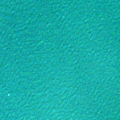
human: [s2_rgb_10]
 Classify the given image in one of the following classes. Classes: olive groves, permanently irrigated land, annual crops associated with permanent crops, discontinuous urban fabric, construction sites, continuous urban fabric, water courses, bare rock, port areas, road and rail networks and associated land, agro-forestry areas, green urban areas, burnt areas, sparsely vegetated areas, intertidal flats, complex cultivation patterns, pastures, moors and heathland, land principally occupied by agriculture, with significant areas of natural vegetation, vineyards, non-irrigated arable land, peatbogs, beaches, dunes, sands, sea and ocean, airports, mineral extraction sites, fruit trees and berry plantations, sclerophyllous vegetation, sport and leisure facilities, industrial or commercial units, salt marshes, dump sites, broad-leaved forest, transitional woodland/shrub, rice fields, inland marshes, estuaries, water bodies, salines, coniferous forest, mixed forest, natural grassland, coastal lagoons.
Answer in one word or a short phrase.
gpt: sea and ocean